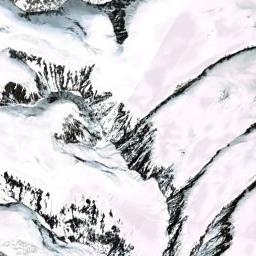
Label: snowberg